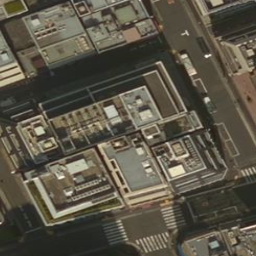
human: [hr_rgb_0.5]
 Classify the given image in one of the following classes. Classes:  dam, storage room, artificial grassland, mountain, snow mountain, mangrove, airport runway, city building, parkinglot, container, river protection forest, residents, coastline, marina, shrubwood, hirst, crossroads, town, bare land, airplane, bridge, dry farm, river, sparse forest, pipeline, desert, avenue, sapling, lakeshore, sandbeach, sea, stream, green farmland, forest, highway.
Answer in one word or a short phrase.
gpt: city building